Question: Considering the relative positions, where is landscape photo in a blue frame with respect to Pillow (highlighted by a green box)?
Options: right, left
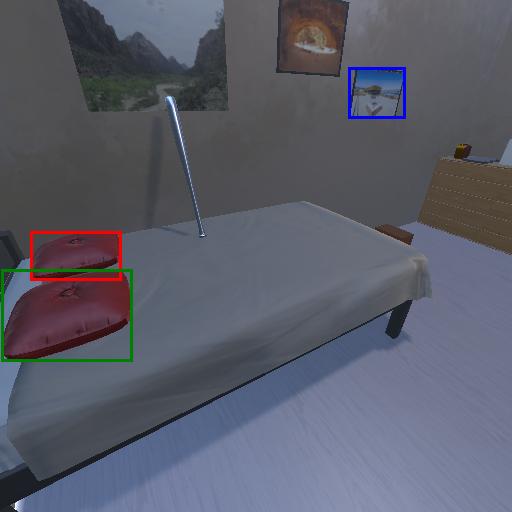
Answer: right